Interaction volume radius: 5 \u00c5
Interaction volume height: 25 \u00c5
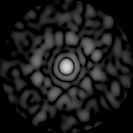
Disorder parameter: 0.8359